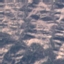
Land use / land cover class: HerbaceousVegetation